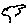
Label: tree